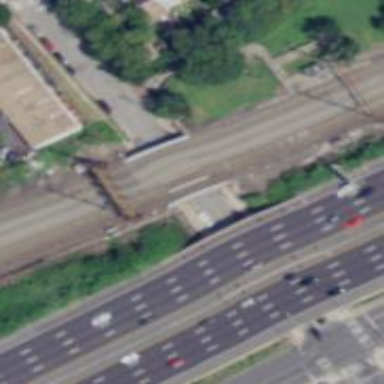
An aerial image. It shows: Bridge over electrified railway with contact line.